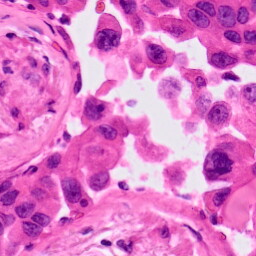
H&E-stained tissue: Lung